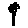
Label: flower